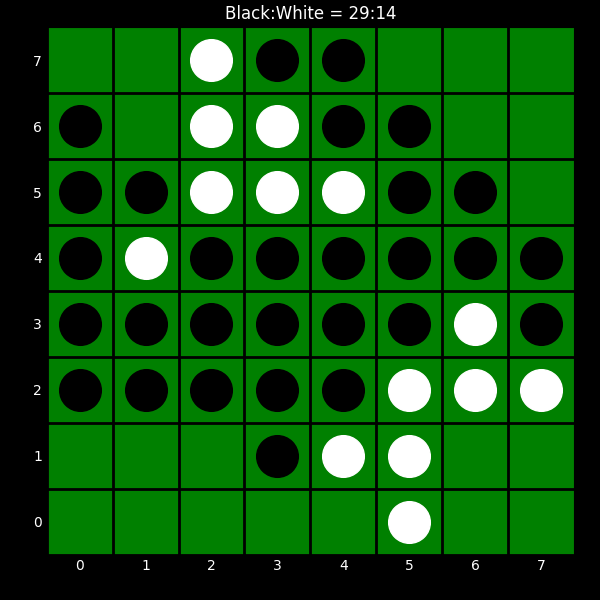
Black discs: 29
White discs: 14